Field crop: maize
Growth stage: 2
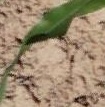
Species: maize